Question: Iam trying to run some shell scripts for training a model in google colab and trying to mount google drive with below code:
'''
from google.colab import drive
drive.mount('/content/drive')
'''
and this is the folder structure that's created.

Is there any way I could rename the "My Drive" to "MyDrive" and I am facing a lot of issues while running shell scrips.
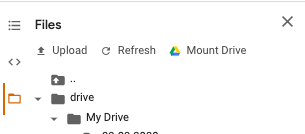
Answer: You can create a symlink
'''
!ln -s "/content/drive/My Drive" /gdrive
'''